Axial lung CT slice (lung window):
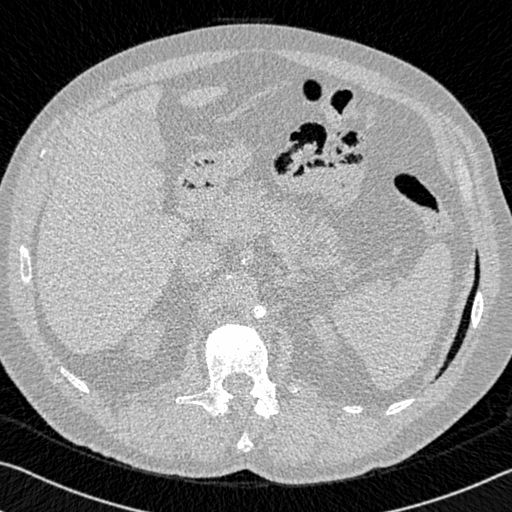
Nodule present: no